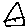
Label: house